Field crop: maize
Growth stage: 2
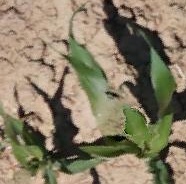
Species: maize